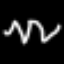
Label: squiggle